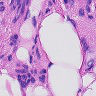
Metastatic tissue present: yes